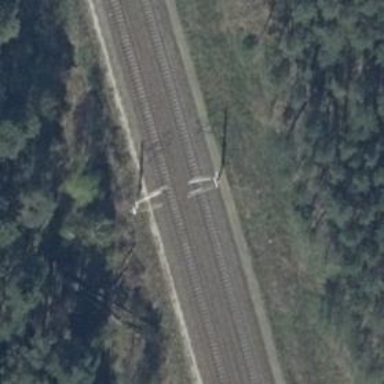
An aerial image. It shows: Milestone along the railway track with catenary mast.